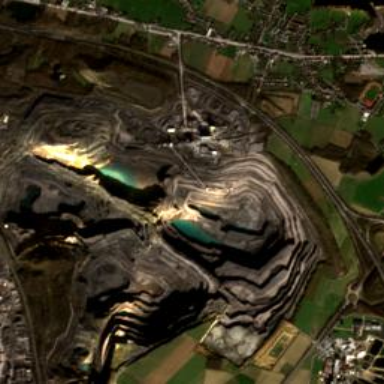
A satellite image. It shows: Quarry area.